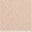
Piece: xx